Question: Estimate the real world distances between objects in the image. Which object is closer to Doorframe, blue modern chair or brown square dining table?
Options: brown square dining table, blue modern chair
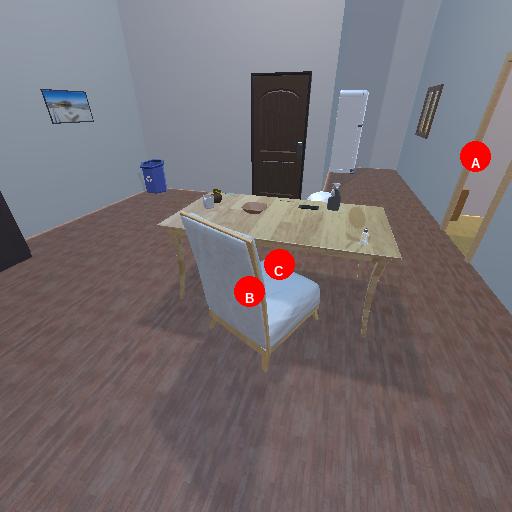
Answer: brown square dining table